Field crop: maize
Growth stage: 2
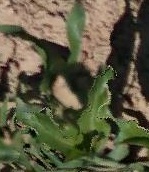
Species: maize